Current action and preconditions to check: trajectory_clear

Your task: For each precondition in the list above, predict whether it will hold at this action.

Consider the current scene as observed from the mobile robot's camera, and analyze the predicted future states of all dynamic agents (e.g., people, animals, vehicles, or any moving entities) within the NEXT SECOND.

IMPORTANT: Only answer "very likely" if you are absolutely certain—based on strong, clear evidence—that a dynamic agent will violate the precondition in the predicted future state. Do NOT answer "very likely" for unlikely, ambiguous, or low-probability risks.

Ask yourself for each precondition: Is there a high probability, with clear and convincing evidence, that the predicted future states of any dynamic agent will interfere with the predicted future state of the currently executing action within the NEXT SECOND, causing that precondition to fail?

Assess the risk level based on these predictions. Use "likely" or "very likely" if motions create a clear risk of interference.

Use "neutral" or "improbable" if agents are nearby but their predicted paths are clearly diverging or non-conflicting.

Failure Risk Categories: "very improbable", "improbable", "neutral", "likely", "very likely"

Answer Format: Output ONLY the probability_of_failure value from these categories: "very improbable", "improbable", "neutral", "likely", "very likely"

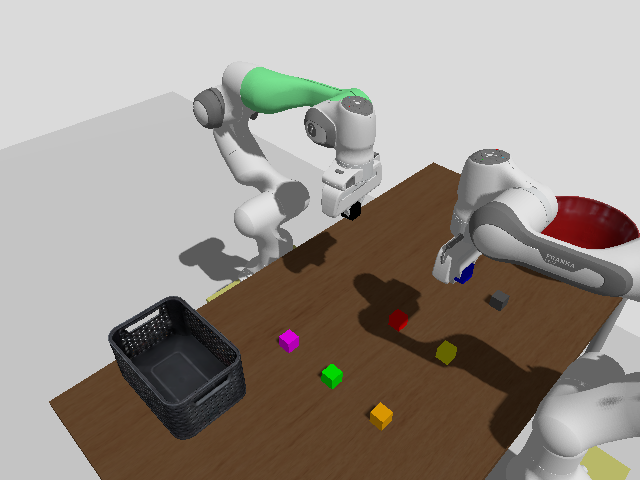

Answer: very improbable